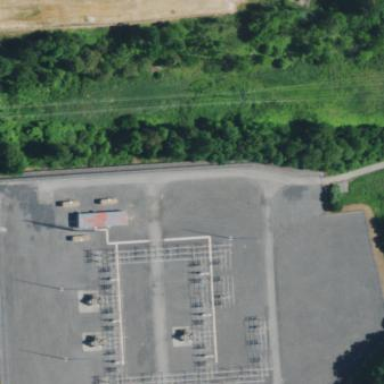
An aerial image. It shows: Power substation.